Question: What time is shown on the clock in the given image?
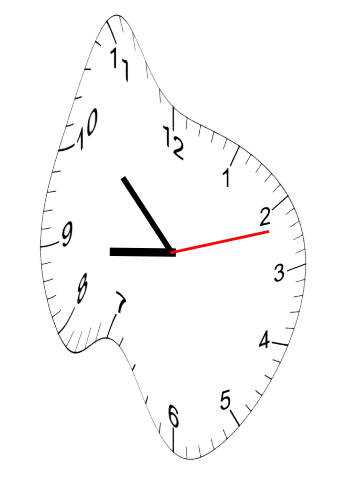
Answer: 08:52:12